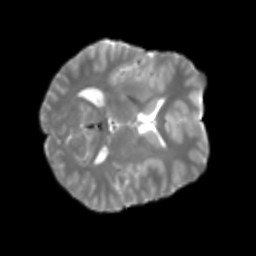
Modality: T2w
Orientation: axial
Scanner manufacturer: siemens
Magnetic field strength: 3 T
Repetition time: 4 s
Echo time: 0.0594 s